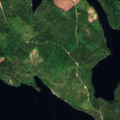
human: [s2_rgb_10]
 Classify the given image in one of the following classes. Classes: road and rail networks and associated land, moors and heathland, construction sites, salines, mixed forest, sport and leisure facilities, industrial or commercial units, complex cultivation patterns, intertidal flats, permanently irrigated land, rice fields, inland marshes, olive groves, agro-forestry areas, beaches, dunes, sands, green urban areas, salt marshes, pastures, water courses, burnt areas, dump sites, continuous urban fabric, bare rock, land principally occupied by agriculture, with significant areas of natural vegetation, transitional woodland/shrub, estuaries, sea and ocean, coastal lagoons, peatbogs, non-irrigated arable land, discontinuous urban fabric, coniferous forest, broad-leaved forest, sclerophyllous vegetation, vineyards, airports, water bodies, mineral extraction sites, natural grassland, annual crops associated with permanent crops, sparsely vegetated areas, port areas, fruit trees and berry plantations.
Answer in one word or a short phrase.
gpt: coniferous forest, mixed forest, water bodies